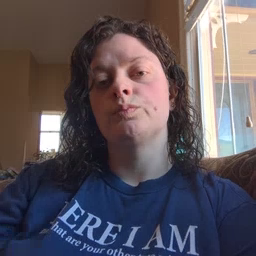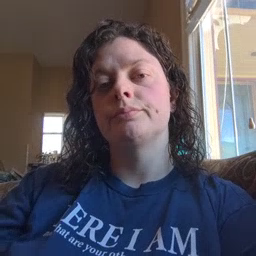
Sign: man